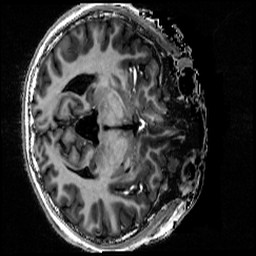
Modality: T1w
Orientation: axial
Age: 18
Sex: female